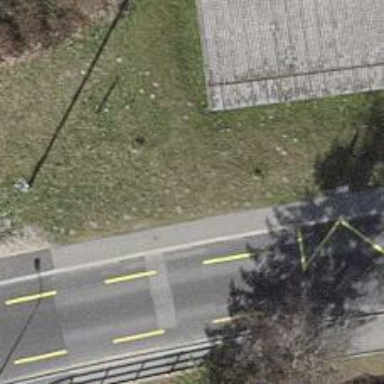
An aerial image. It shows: Bus stop with platform for public transport.